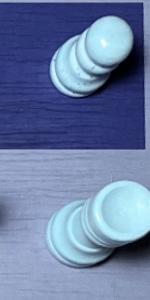
Label: Rook_White